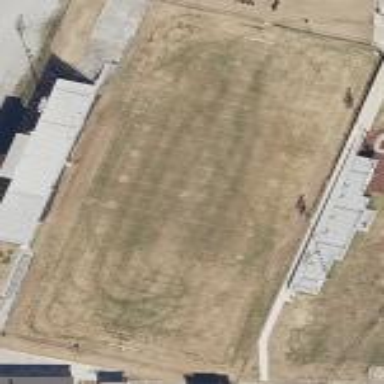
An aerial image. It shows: Grass pitch used for American football and soccer.